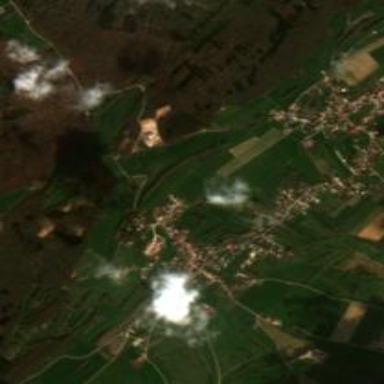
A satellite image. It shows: Village area.